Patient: sex M, age 76
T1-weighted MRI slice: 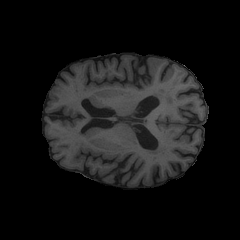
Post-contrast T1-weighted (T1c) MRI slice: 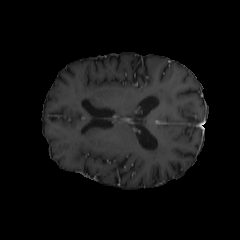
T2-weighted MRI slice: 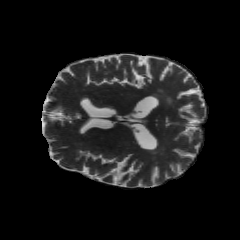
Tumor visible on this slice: no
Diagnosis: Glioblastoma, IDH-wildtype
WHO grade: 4